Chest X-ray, AP view. Patient: 9 years old, sex M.
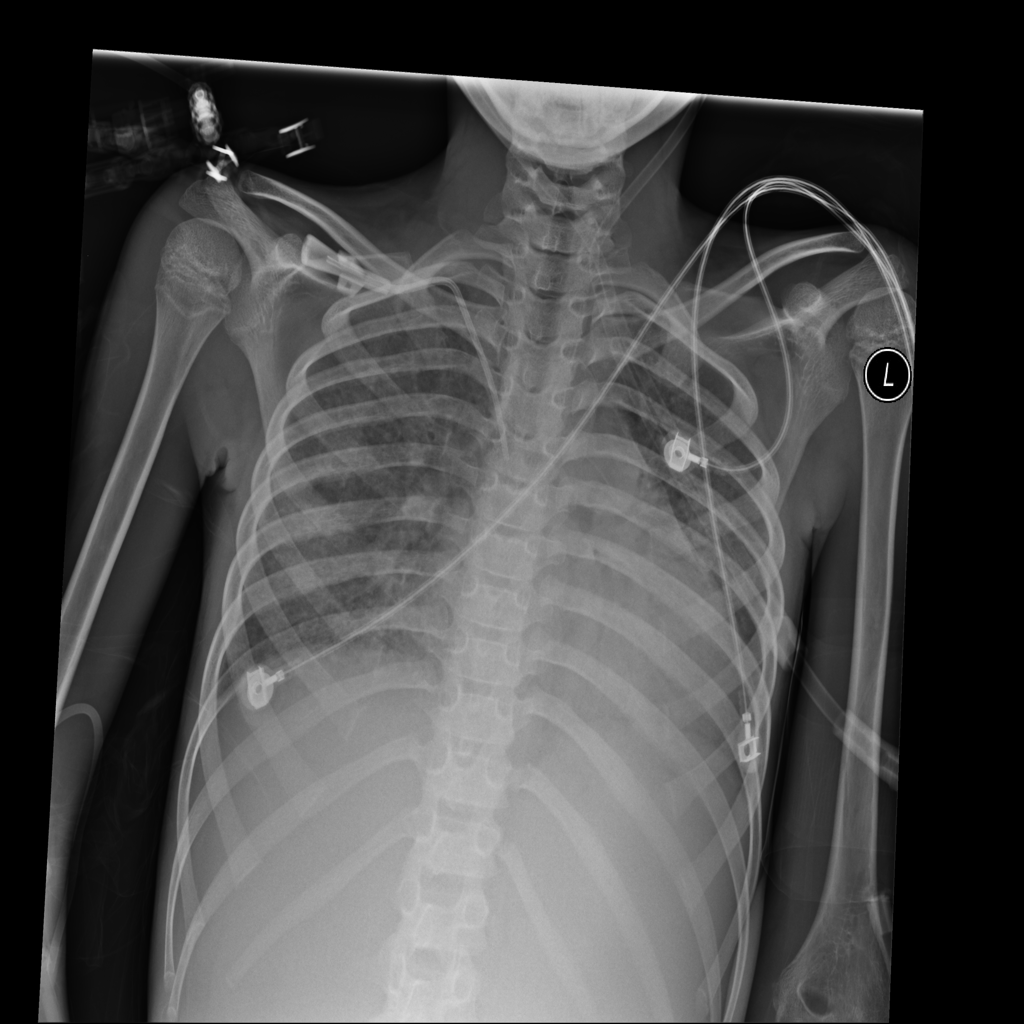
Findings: Infiltration